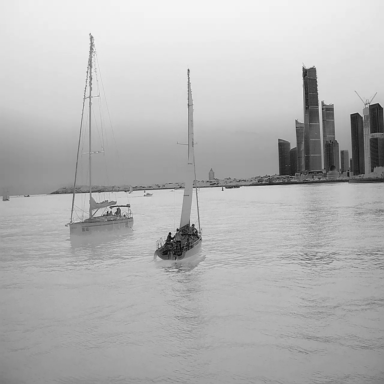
There are seven objects shown in the infrared image, including four sailboats, two bulk_carriers, and a container_ship.